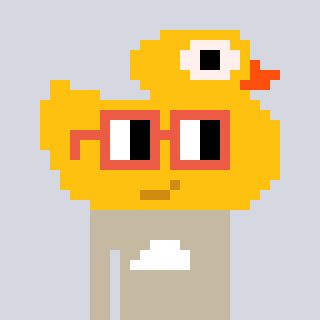
a pixel art character with square orange glasses, a ducky-shaped head and a bege-colored body on a cool background